Platform: macOS
Application: Arc Browser
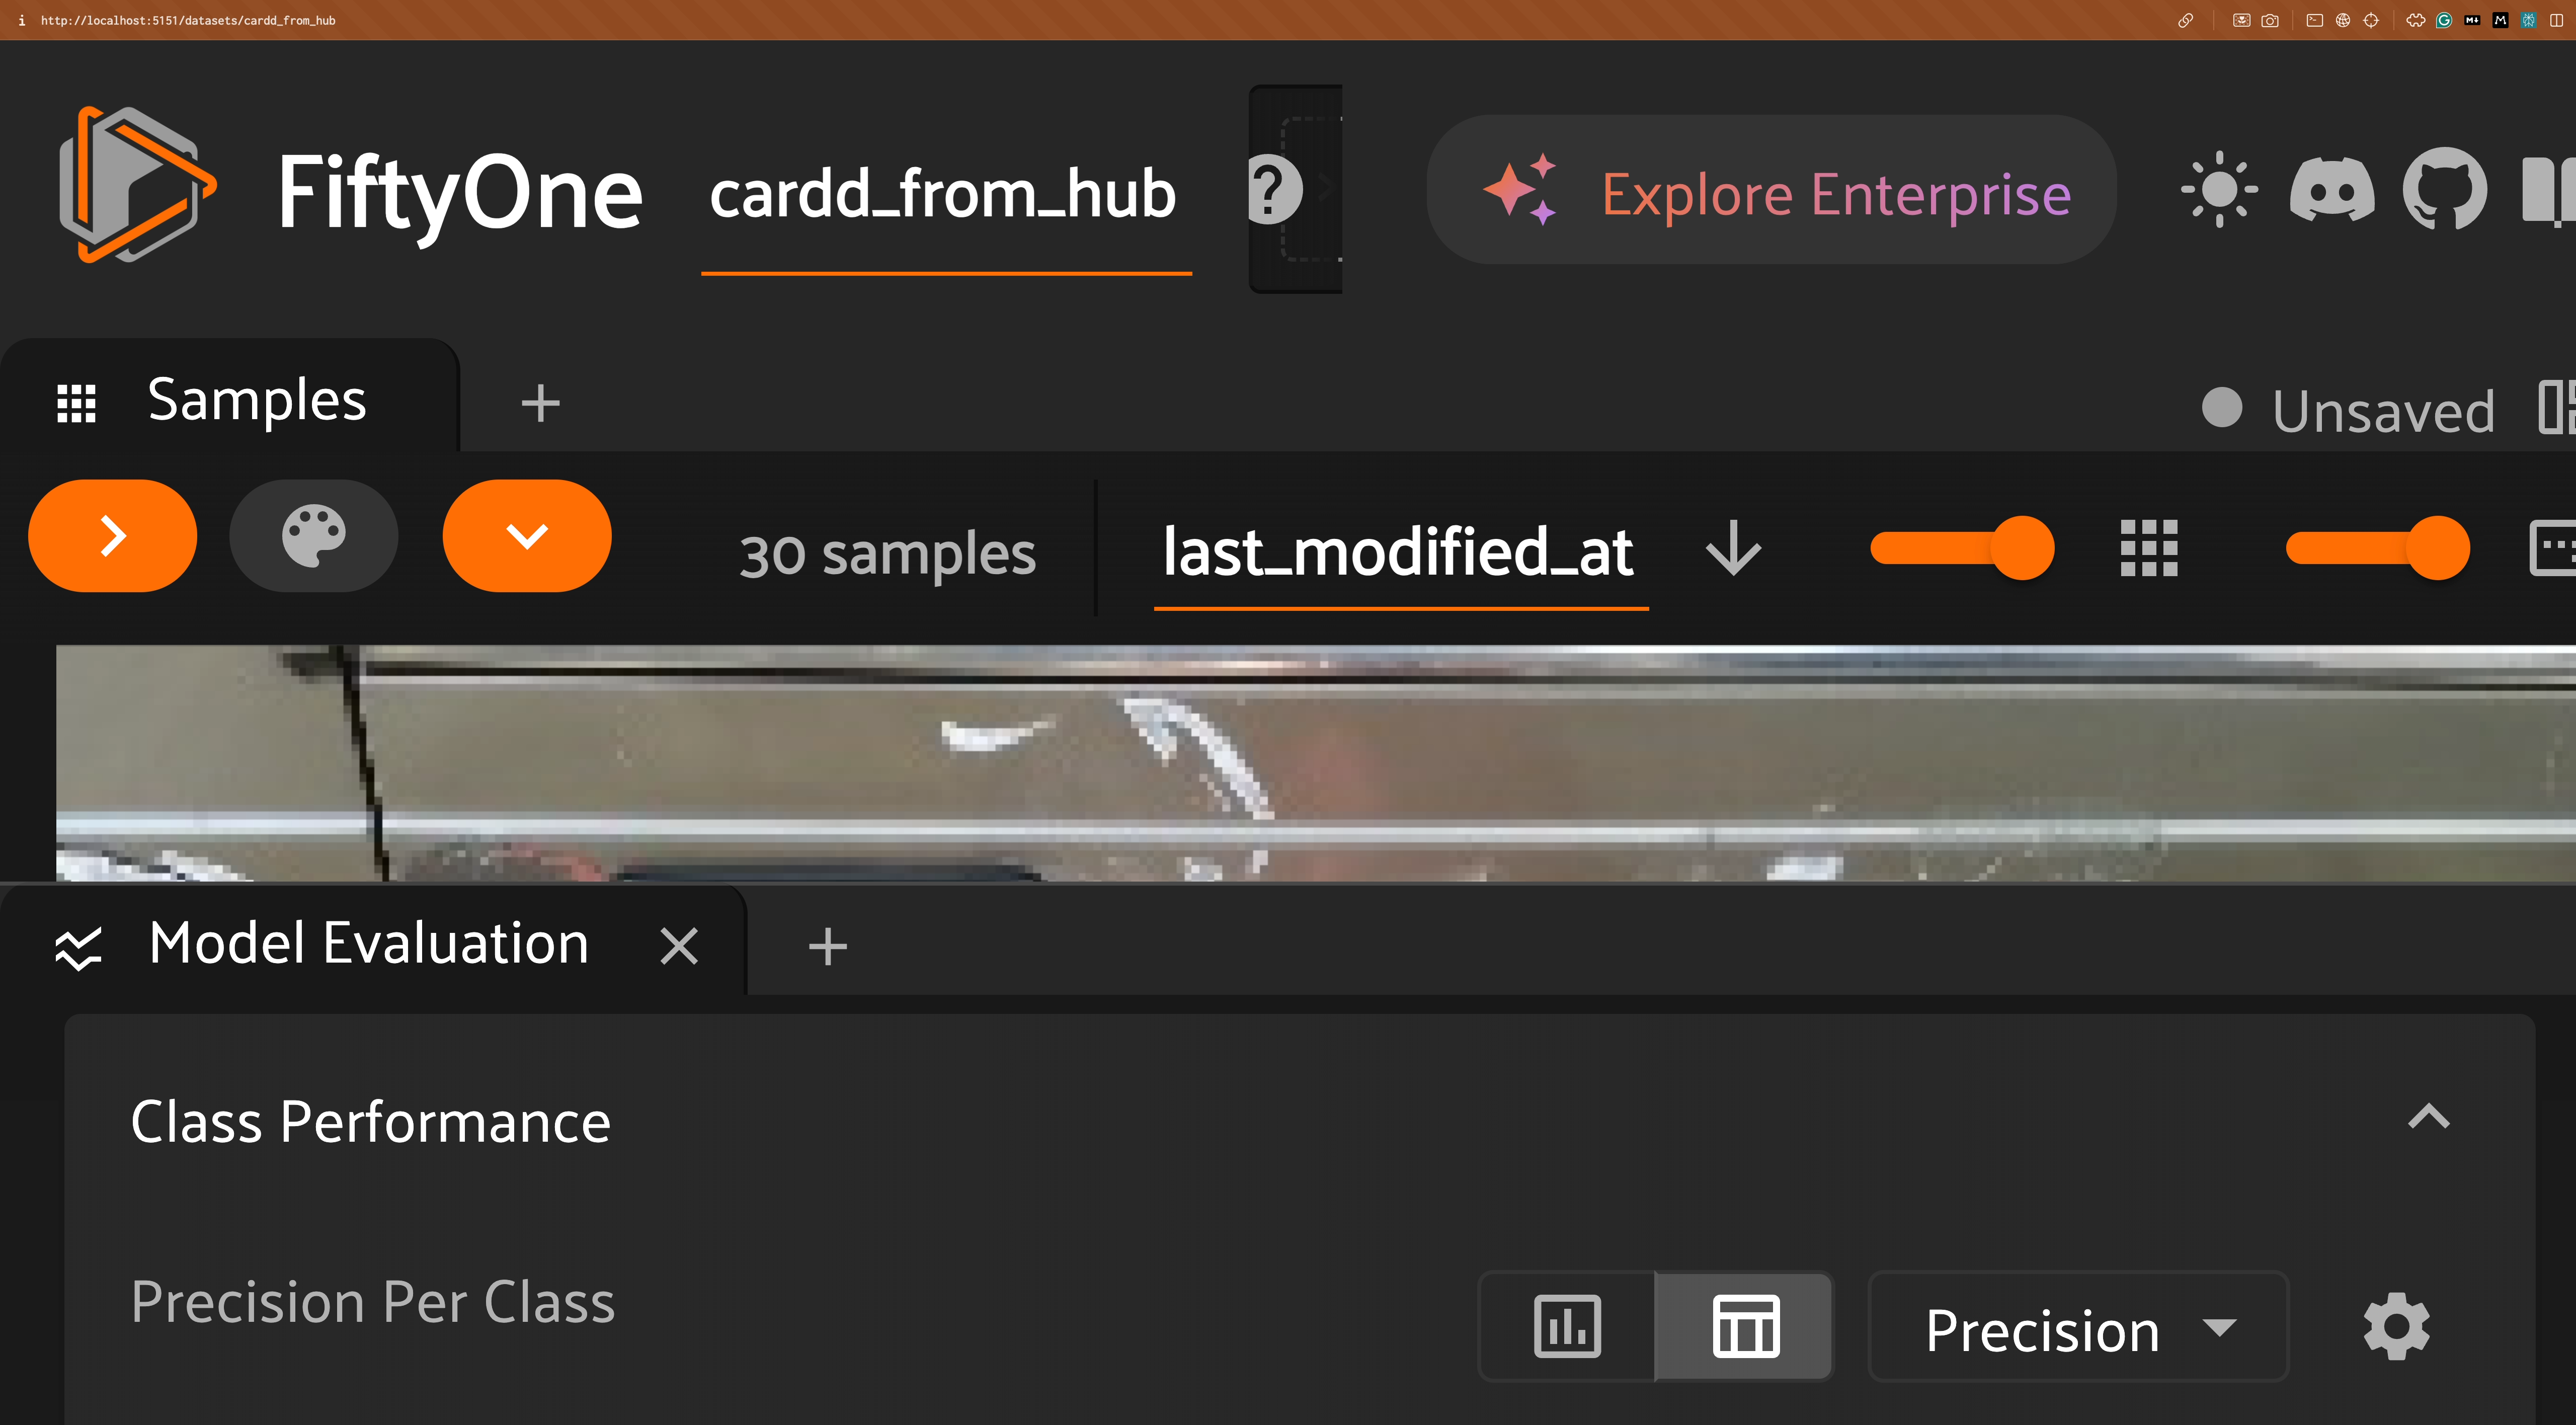
task_description: Switch to histogram view for per class metric performance
action_type: click
element_info: Icon
steps_since_start: 1